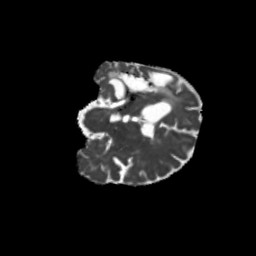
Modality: MD
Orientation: coronal
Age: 53
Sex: male
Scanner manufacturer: siemens
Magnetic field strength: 3 T
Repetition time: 5.25 s
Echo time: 0.08 s